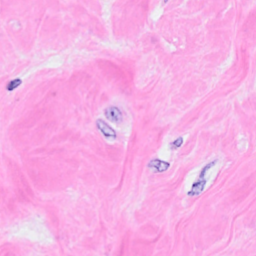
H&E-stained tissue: Breast